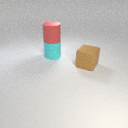
large red rubber cylinder above large cyan rubber cylinder